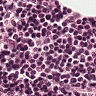
Metastatic tissue present: no